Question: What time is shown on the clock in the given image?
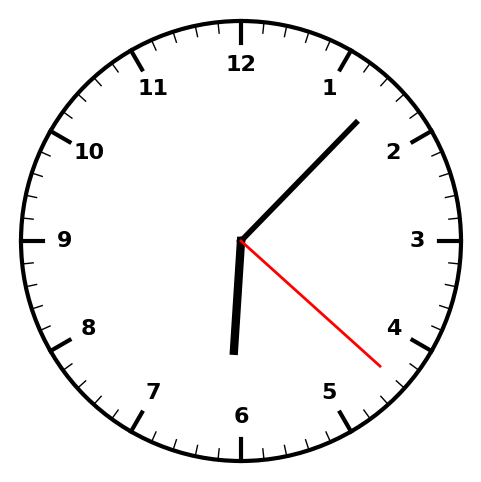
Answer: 06:07:22